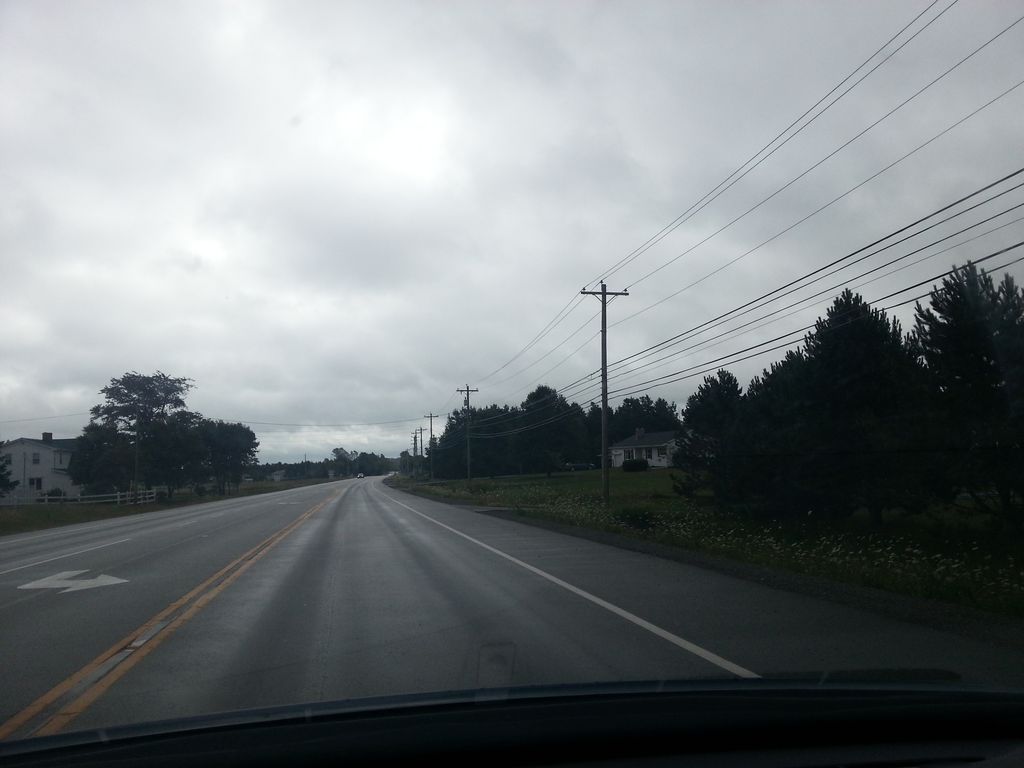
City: charlottetown